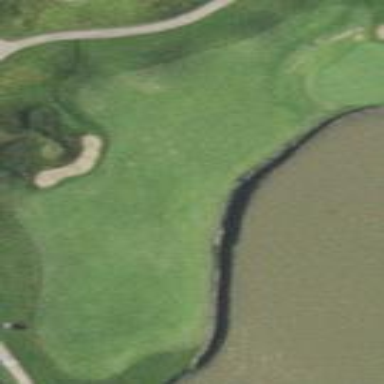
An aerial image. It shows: Grassy area designated as golf fairway.